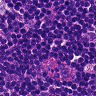
Metastatic tissue present: no